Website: bh-photo
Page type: gifting
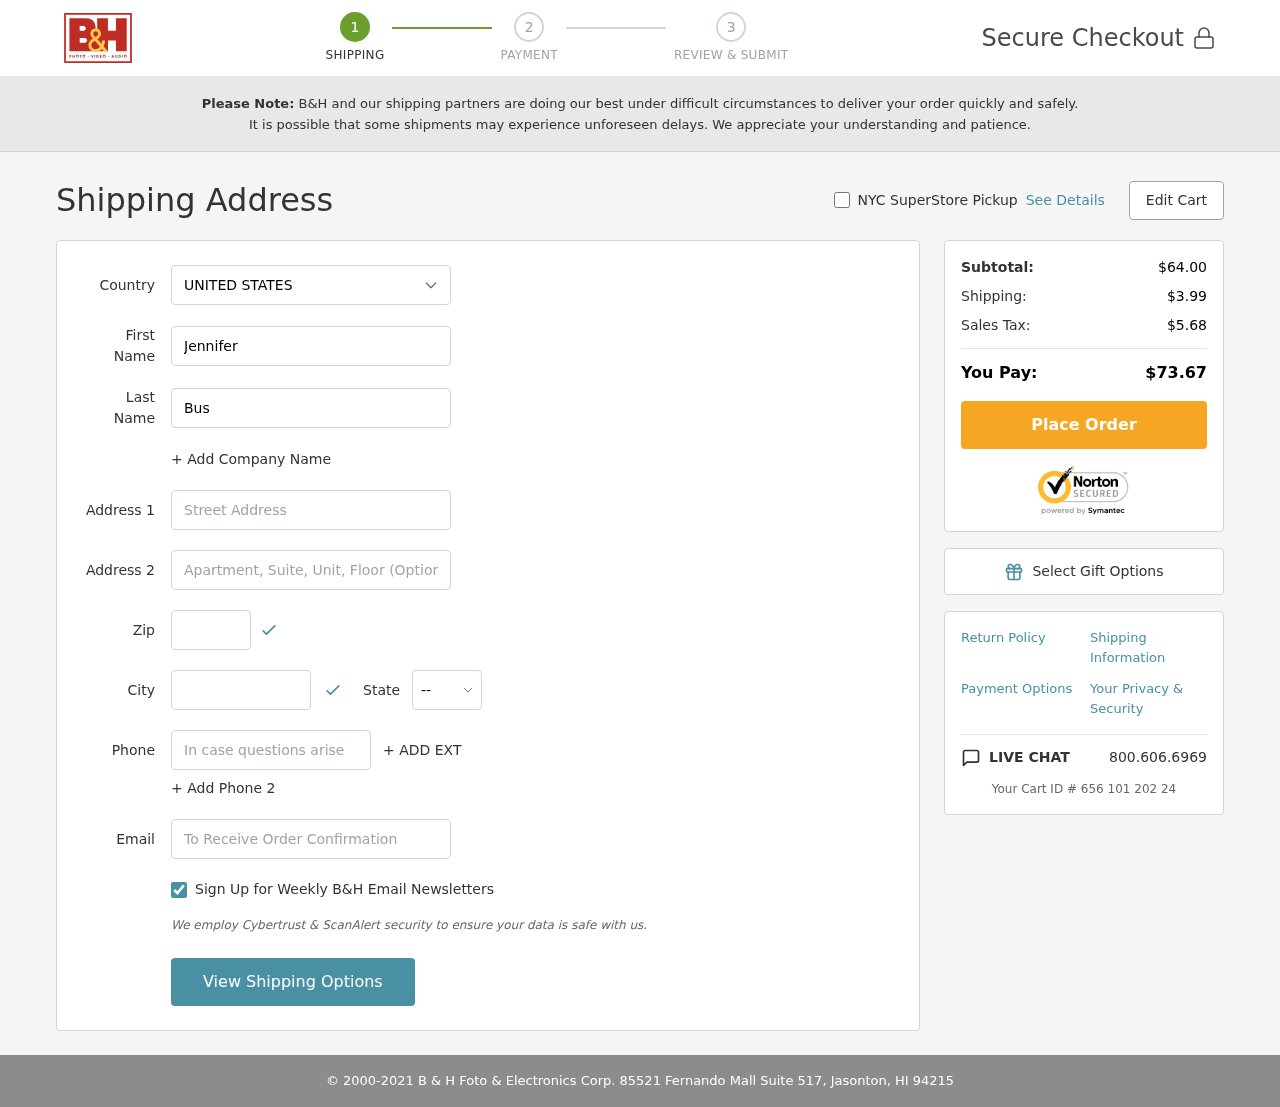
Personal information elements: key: PII_CITY
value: Jasonton
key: PII_COUNTRY
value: United States
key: PII_EMAIL
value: jennifer_bush@gmail.com
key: PII_FIRSTNAME
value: Jennifer
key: PII_LASTNAME
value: Bush
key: PII_PHONE
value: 9749086027
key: PII_POSTCODE
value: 94215
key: PII_STATE_ABBR
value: HI
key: PII_STREET
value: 85521 Fernando Mall Suite 517
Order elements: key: ORDER_SUBTOTAL
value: $64.00
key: ORDER_SHIPPING_COST
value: $3.99
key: ORDER_TAX
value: $5.68
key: ORDER_TOTAL
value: $73.67
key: ORDER_ID
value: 656 101 202 24